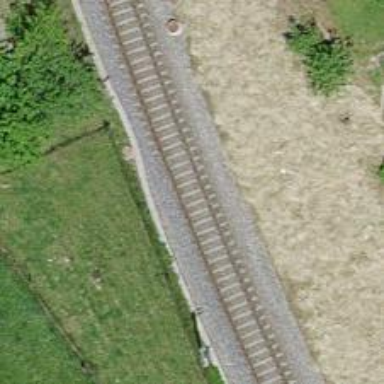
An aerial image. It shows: Railway track with contact lines for electrification.